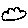
Label: cloud